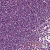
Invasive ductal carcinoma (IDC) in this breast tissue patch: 1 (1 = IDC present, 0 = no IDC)